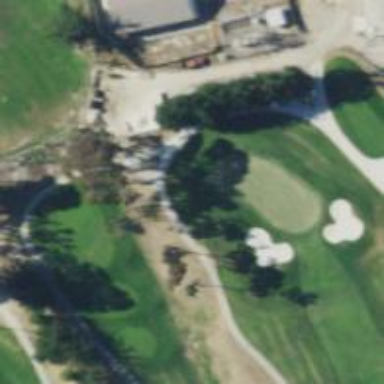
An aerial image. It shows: Path designated for golf carts.